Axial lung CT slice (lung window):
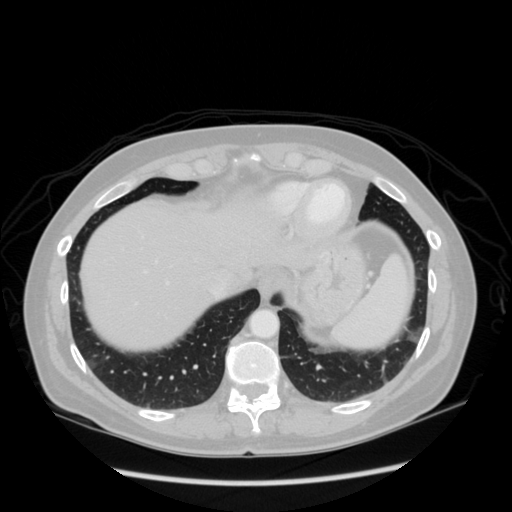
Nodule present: no